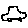
Label: car